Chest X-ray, PA view. Patient: 61 years old, sex F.
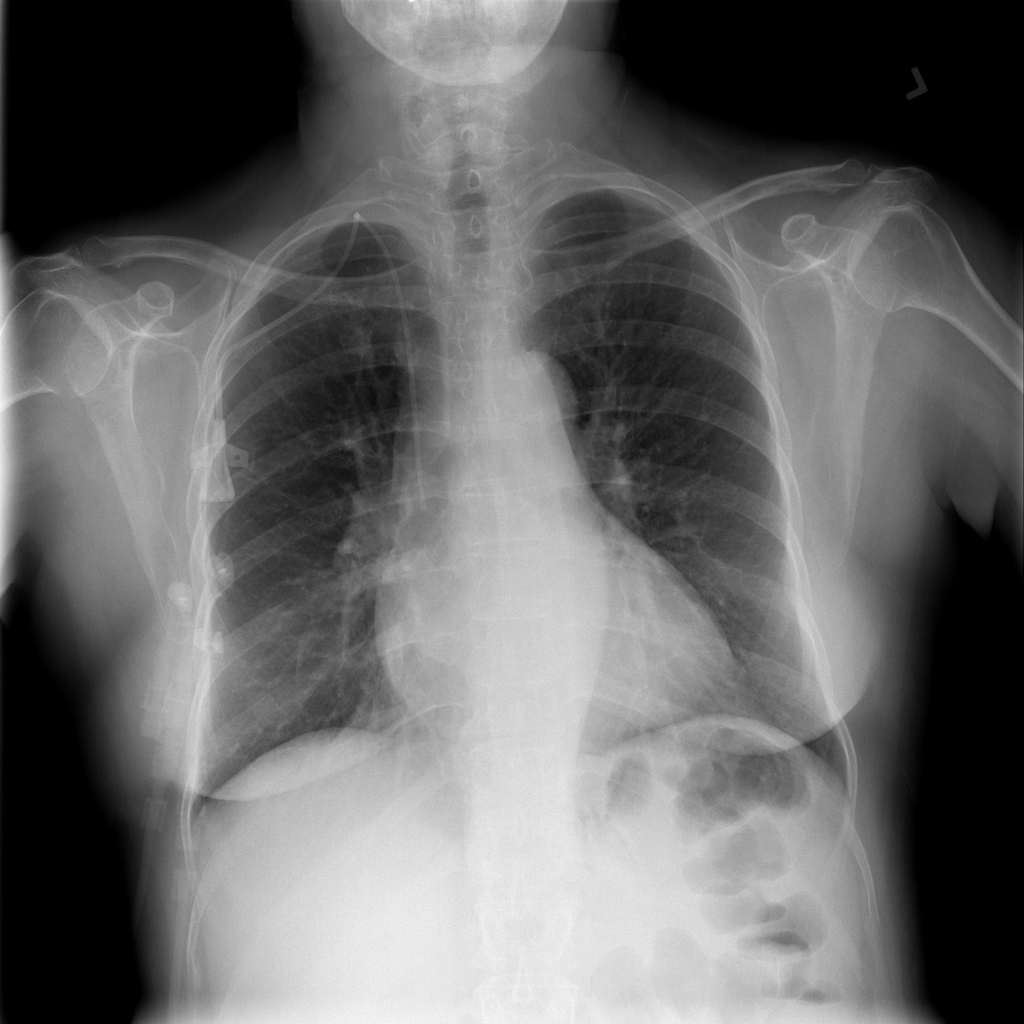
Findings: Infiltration